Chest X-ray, AP view. Patient: 66 years old, sex F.
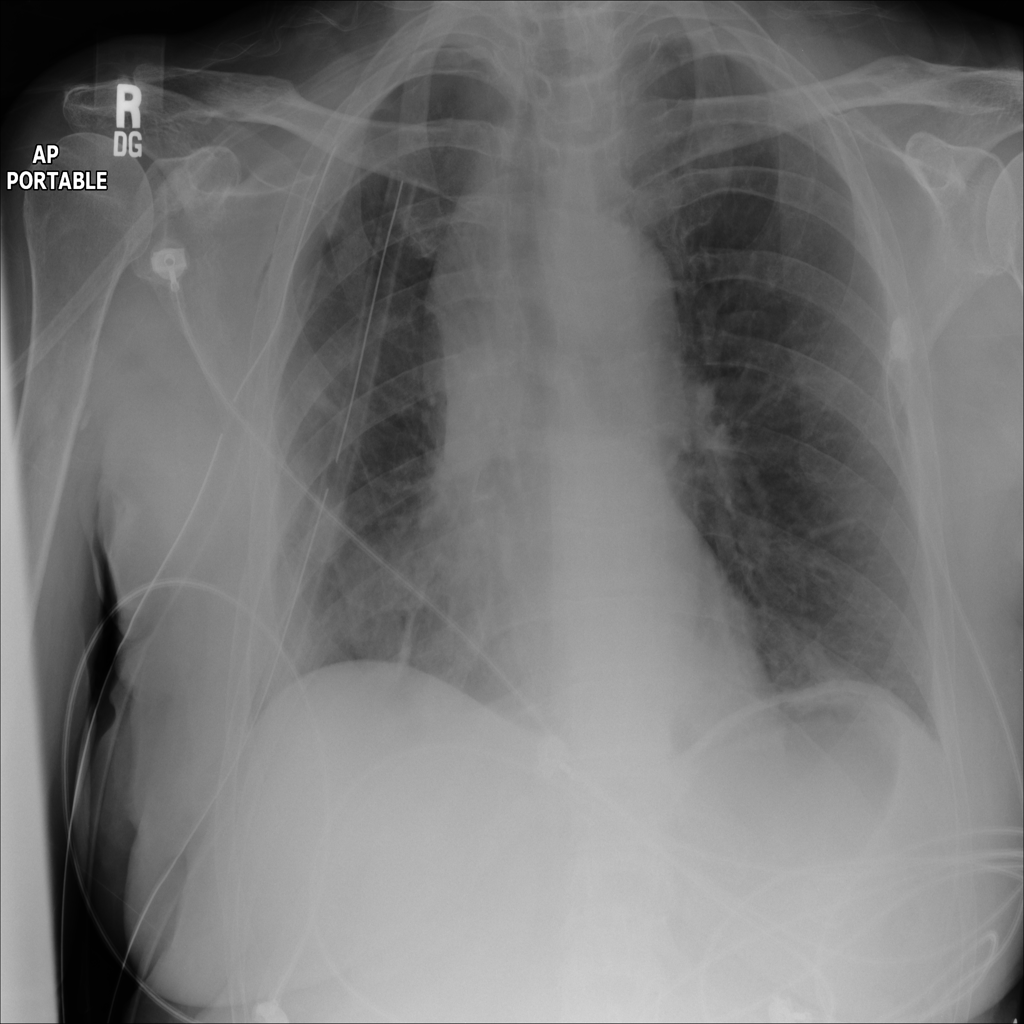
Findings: Effusion, Emphysema